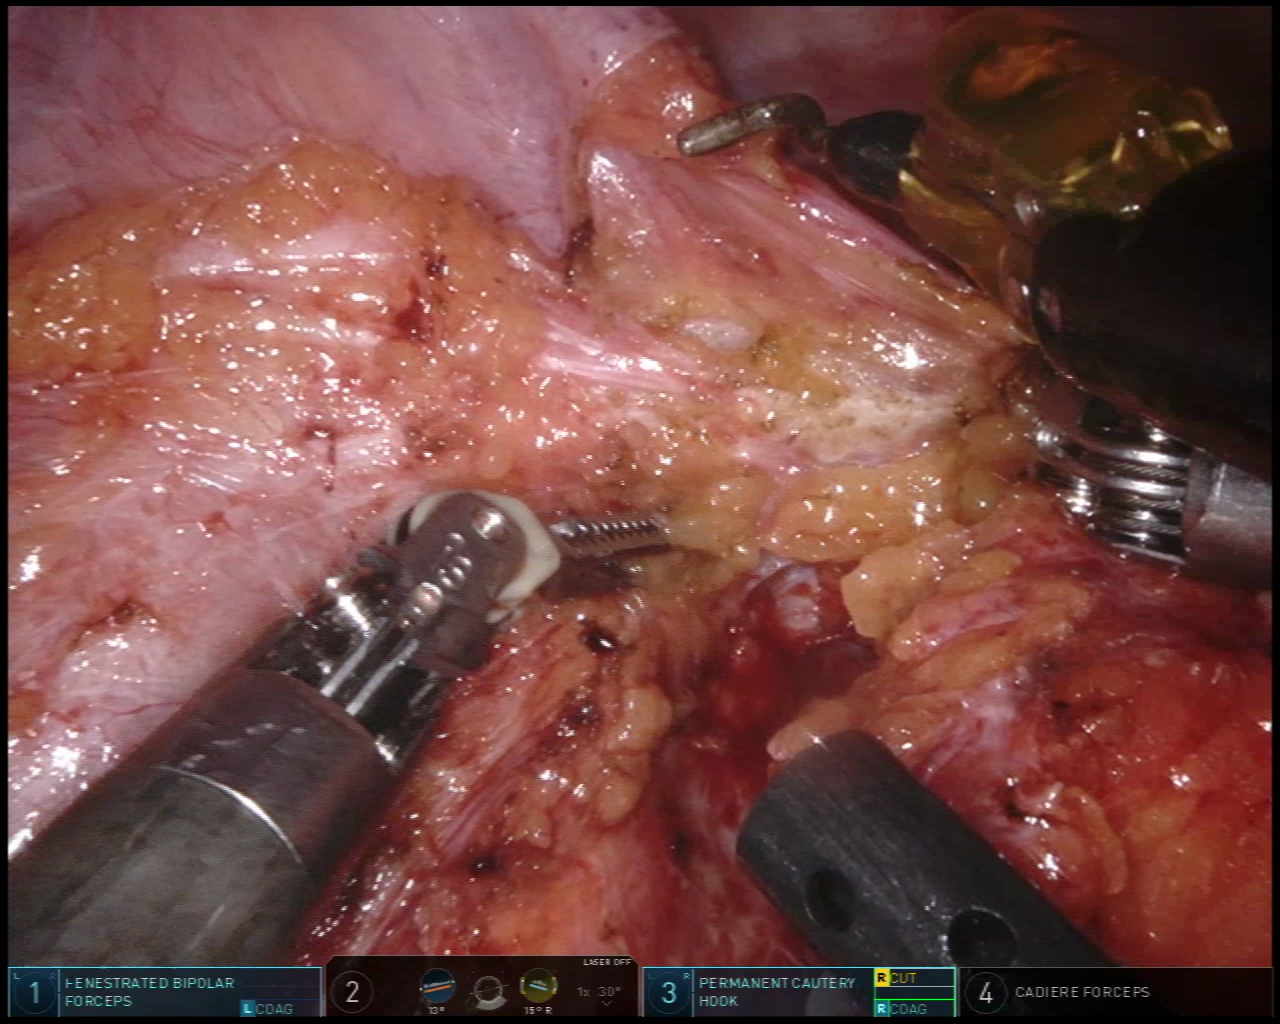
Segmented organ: ureter
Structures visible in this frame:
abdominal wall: yes
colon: no
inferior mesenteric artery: no
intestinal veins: no
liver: no
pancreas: no
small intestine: no
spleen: no
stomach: no
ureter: yes
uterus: no
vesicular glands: no